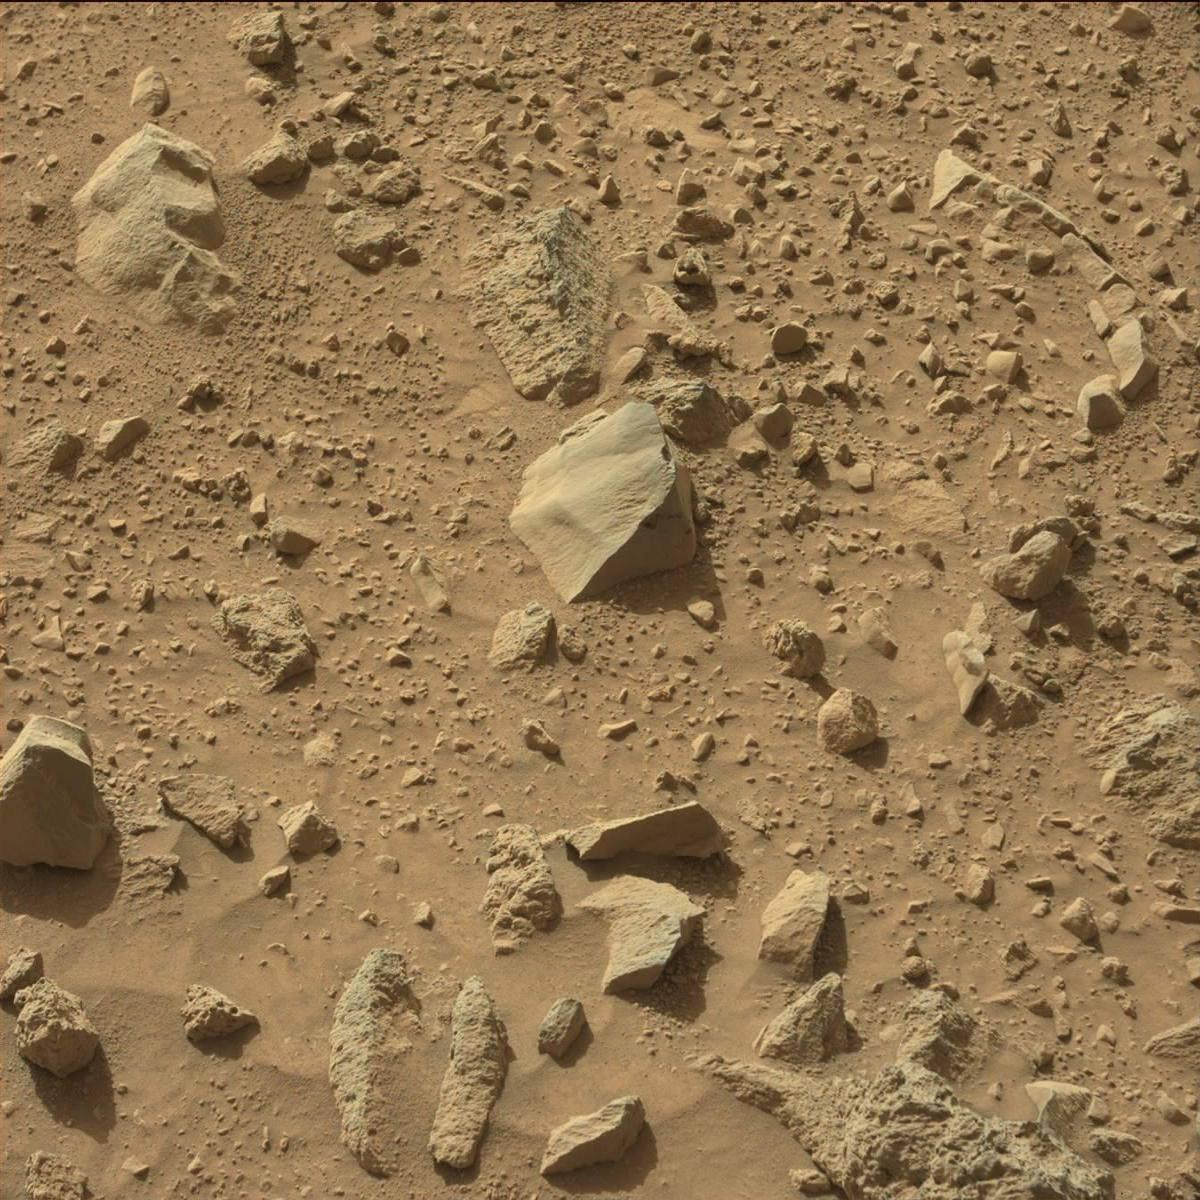
Terrain classes present: Bedrock, Rock, Sand / Soil